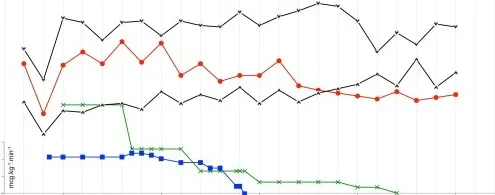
Time course of heart rate and blood pressure with response to therapies. Infusions are plotted as curves with rates on the y-axis. Single bolus therapies are named only; doses can be found in the text in the case description.
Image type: electrography (ekg)